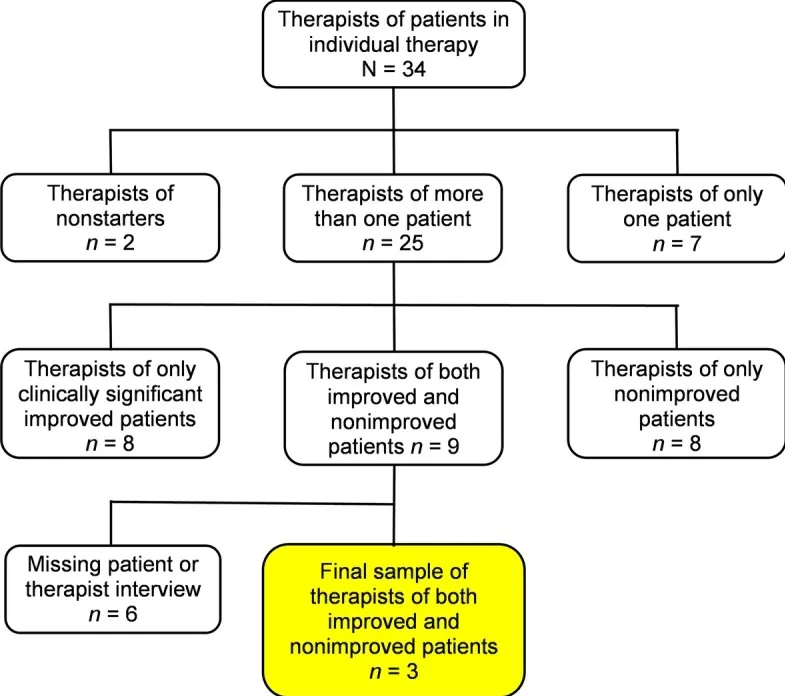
Flow chart from the initial sample of therapists in YAPP to the final sample of therapists of both clinically significant improved and non-improved patients.
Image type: chart (chart)